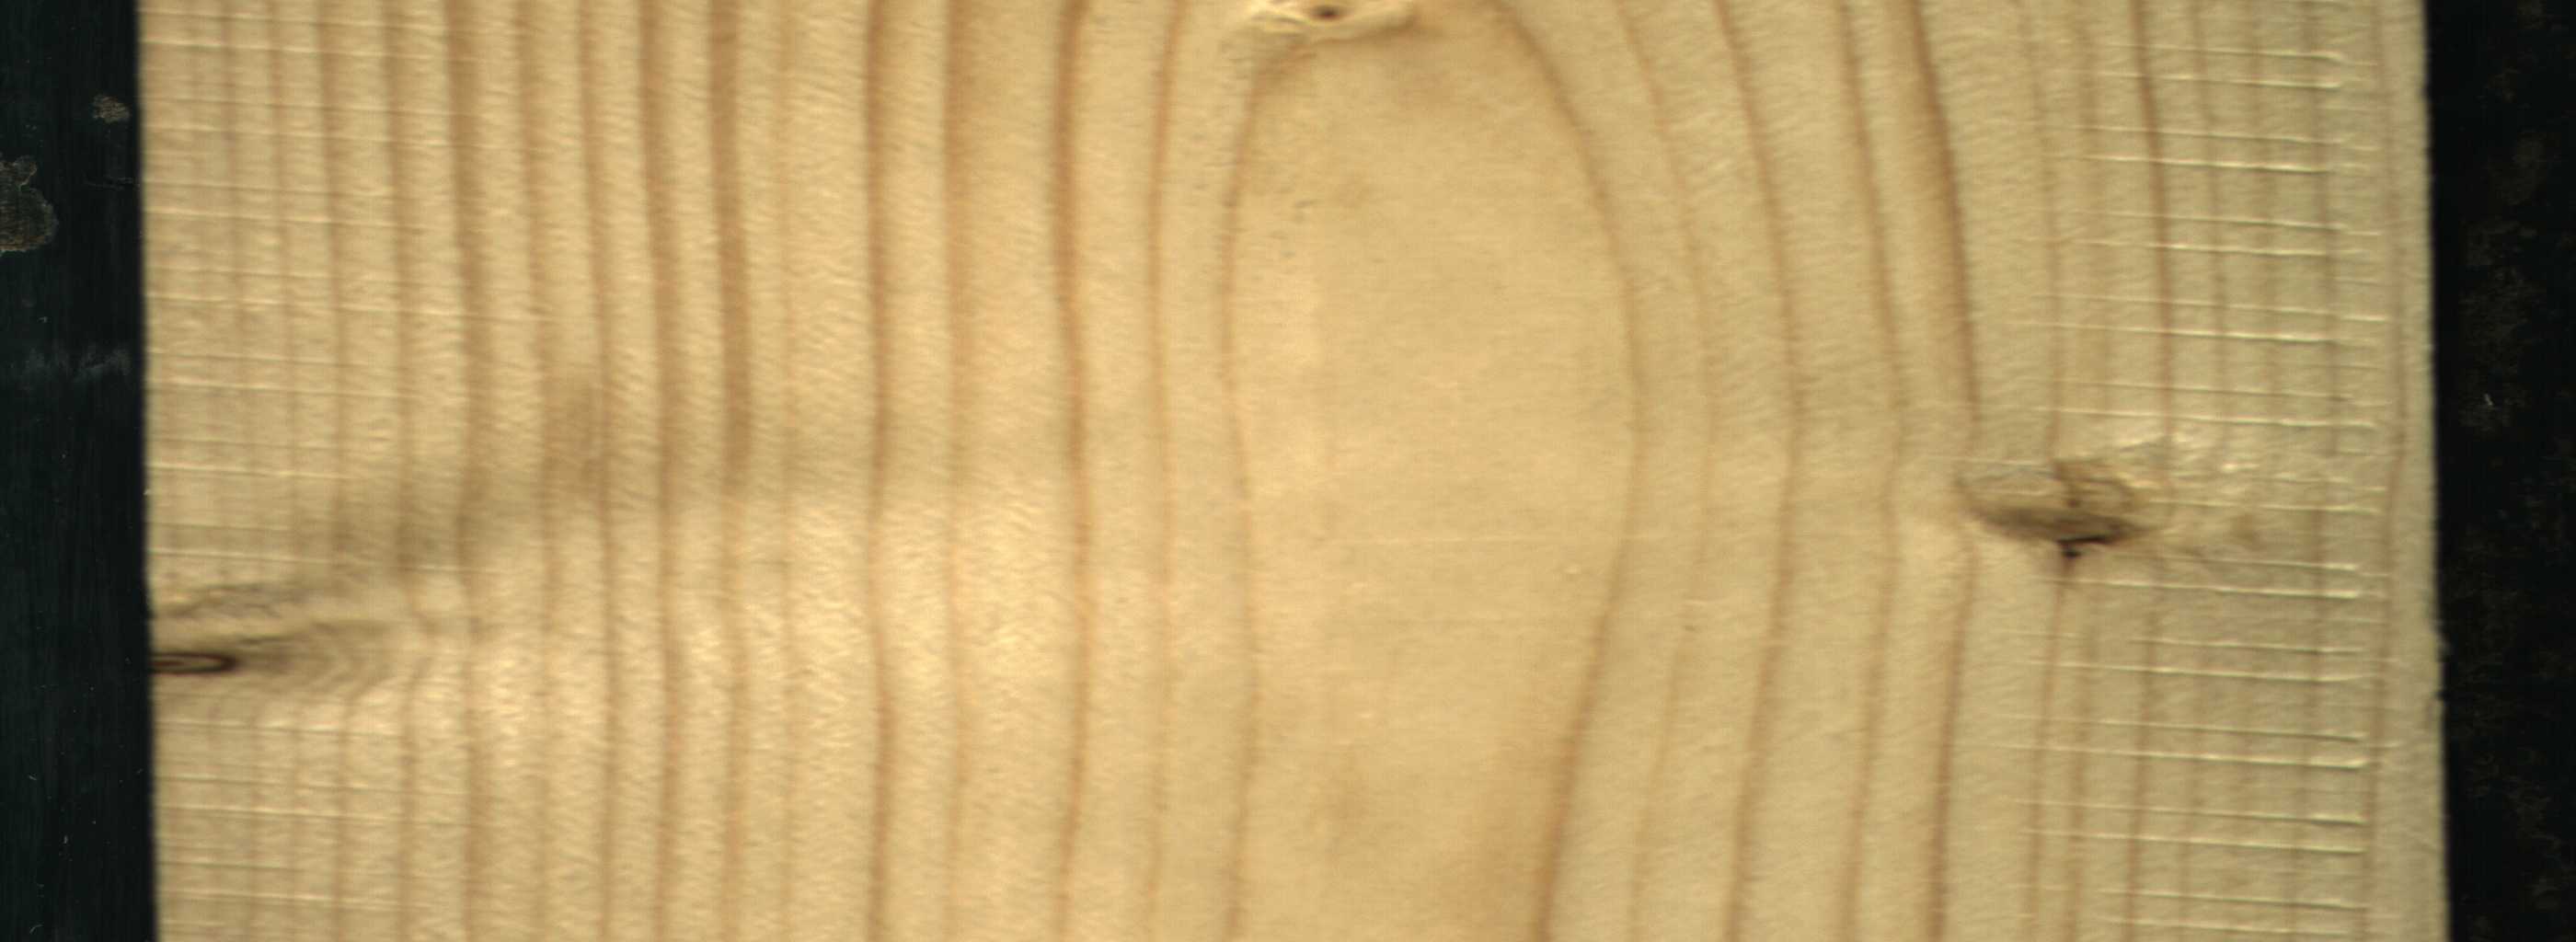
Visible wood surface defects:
Dead_Knot
Live_Knot
Live_Knot